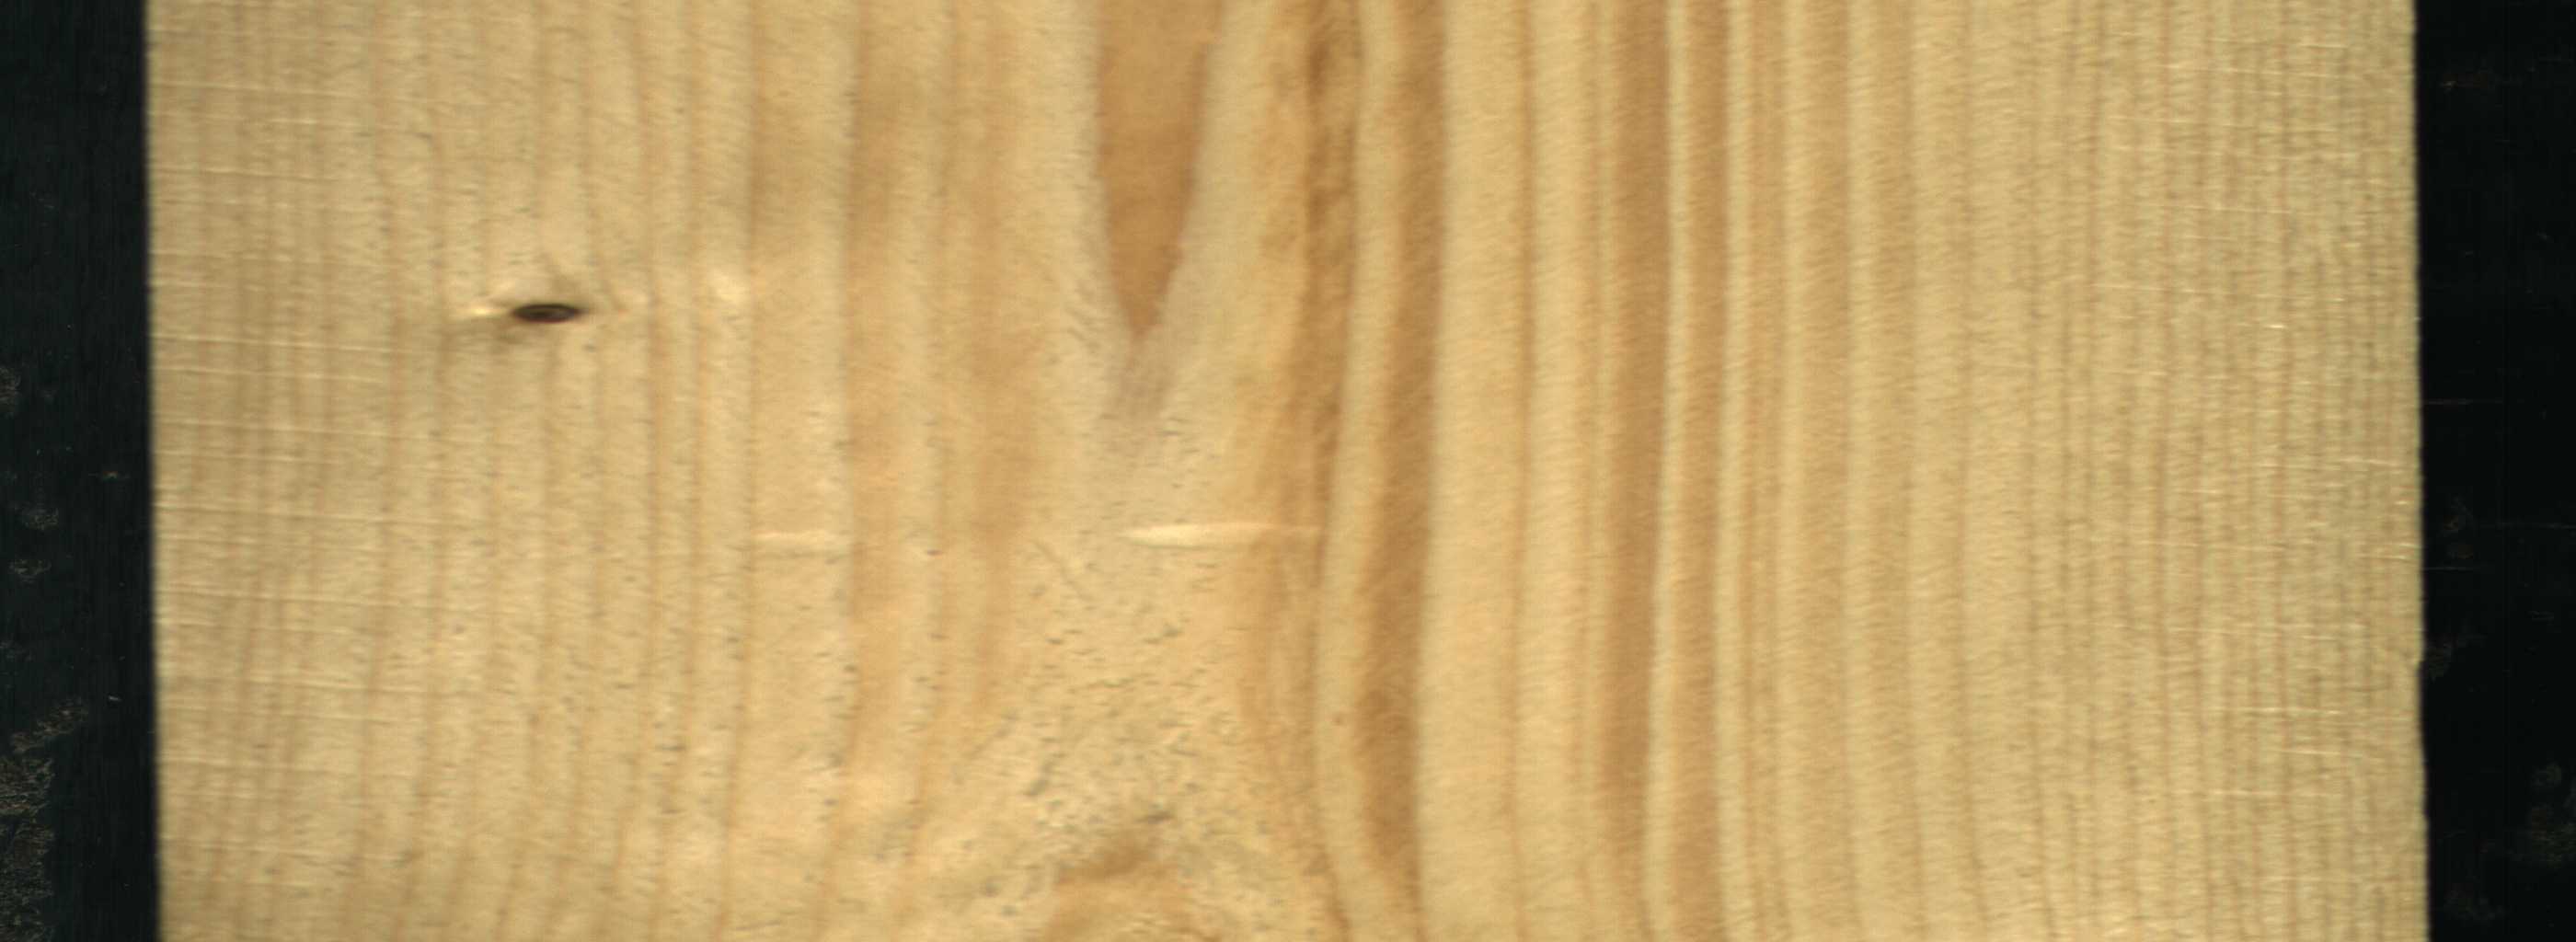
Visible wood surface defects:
Live_Knot